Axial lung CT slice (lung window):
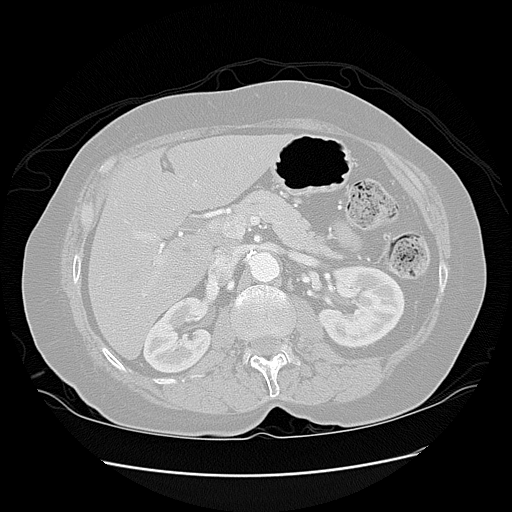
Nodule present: no